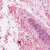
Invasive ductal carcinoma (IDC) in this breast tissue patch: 0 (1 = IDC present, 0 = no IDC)